Определите сопротивление бесконечной проволочной сетки, изображенной на рисунке, между точками $A$ и $B$, если сопротивление каждого отрезка проволоки равно $r$.
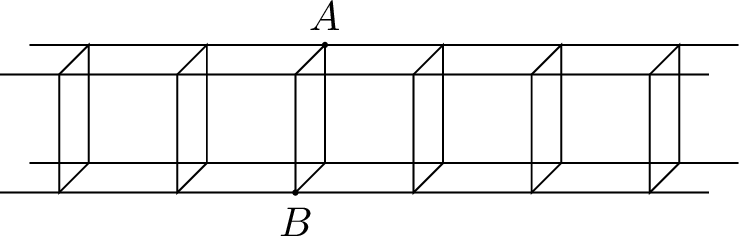
Ответ: $$R_{AB}=r/\sqrt3$$
Темы:
T, Электричество, Бесконечная цепочка, Всероссийские, Электрические цепи